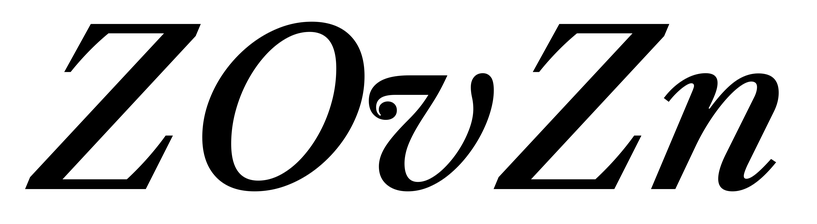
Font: LibreCaslonText-Italic_Medium_Italic